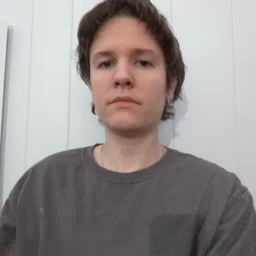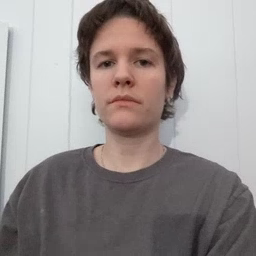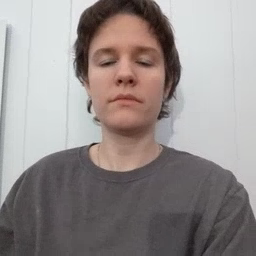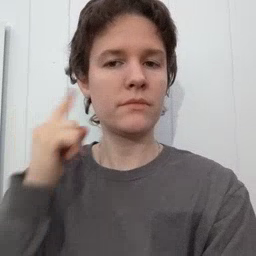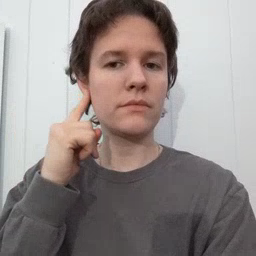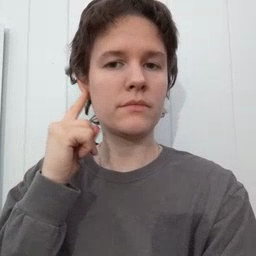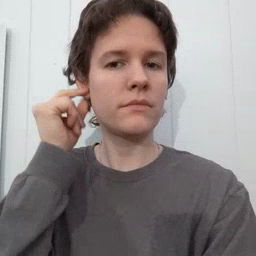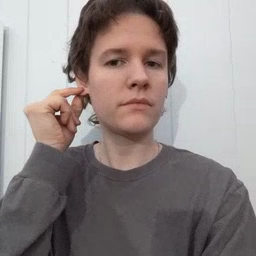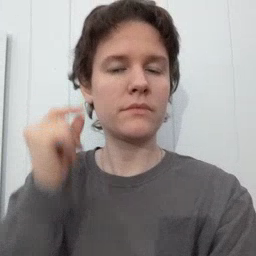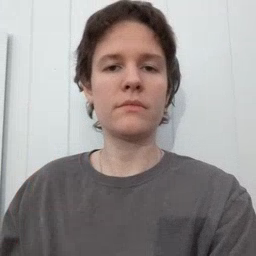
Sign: ear